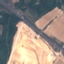
Label: Highway